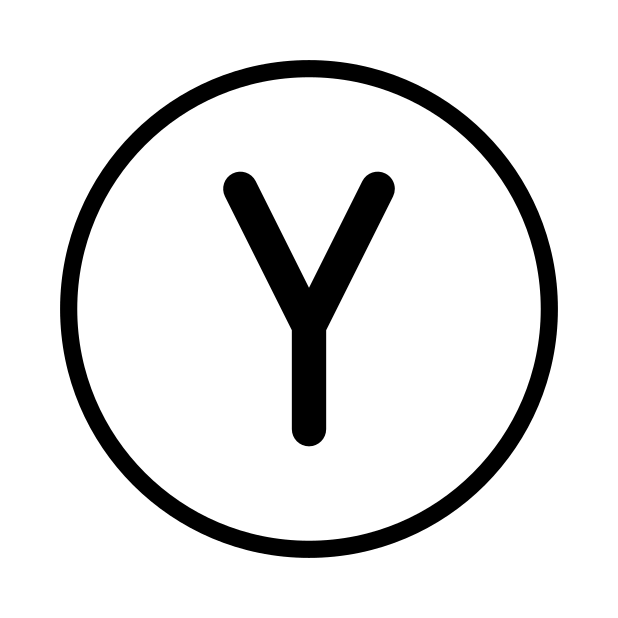
Emoji: 🇾
Name: regional indicator symbol letter y
Unicode: 0x1f1fe